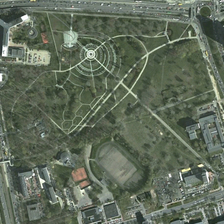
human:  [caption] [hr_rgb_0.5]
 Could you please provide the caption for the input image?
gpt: four roads are around a park with many green trees and several buildings .

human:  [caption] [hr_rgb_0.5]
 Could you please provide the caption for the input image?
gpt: four roads are around a park with many green trees and several buildings .

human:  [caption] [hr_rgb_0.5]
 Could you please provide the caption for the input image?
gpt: four roads are around a park with many green trees and several buildings .

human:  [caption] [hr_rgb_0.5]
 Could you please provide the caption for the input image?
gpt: four roads are around a park with many green trees and several buildings .

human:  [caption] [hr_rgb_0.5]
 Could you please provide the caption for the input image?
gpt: four roads are around a park with many green trees and several buildings .